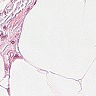
Metastatic tissue present: no